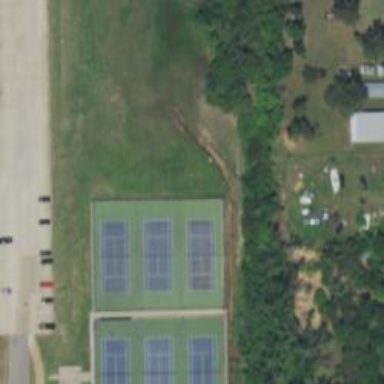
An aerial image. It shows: Sports centre with tennis facilities enclosed by fence.